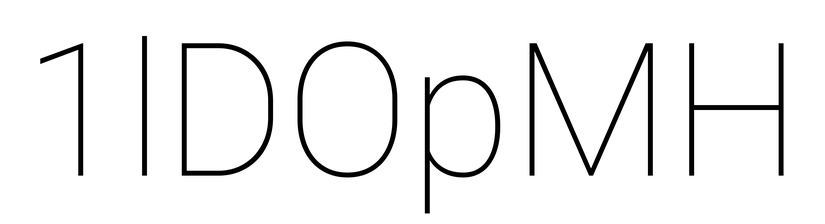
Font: Roboto_Thin